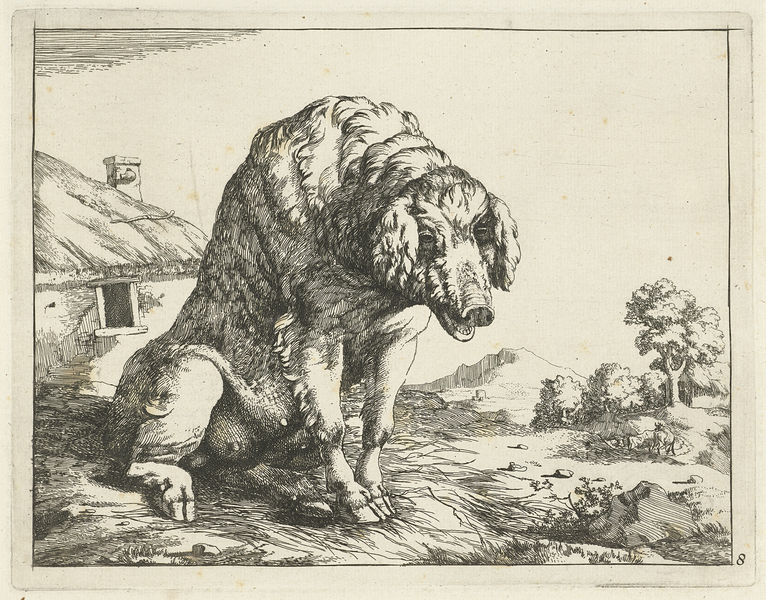
Titel: Zeug zittend op achterpoten
Künstler: Marcus de Bye
Standort: Amsterdam
Institution: Rijksmuseum
Schlagwörter: baum, berg, himmel, fenster, zeichnung, dach, haus, hund, tier, stein, horizont, hütte, sitzend, schornstein, fell, hufe, brustwarzen, schaf, schwein, burg, reetdach, zähne, schnauze, zitzen, rüssel, riesig, sau, paarhufe, übergroß, 8, schweinehund, gesäuge